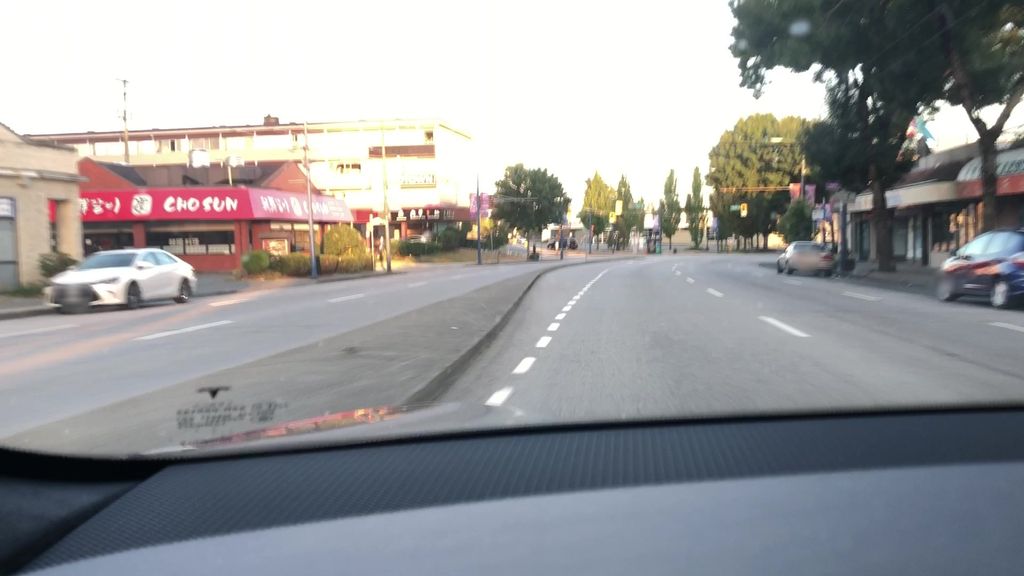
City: vancouver